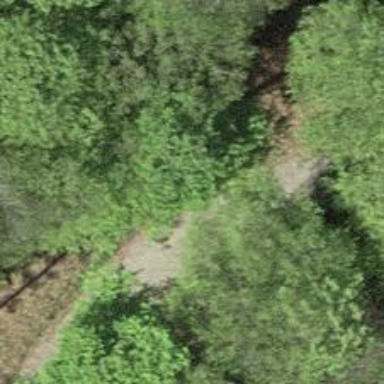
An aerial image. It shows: Unpaved path.